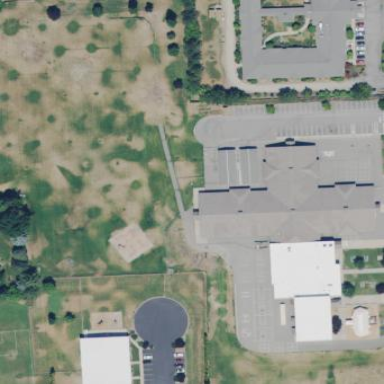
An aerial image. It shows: School.